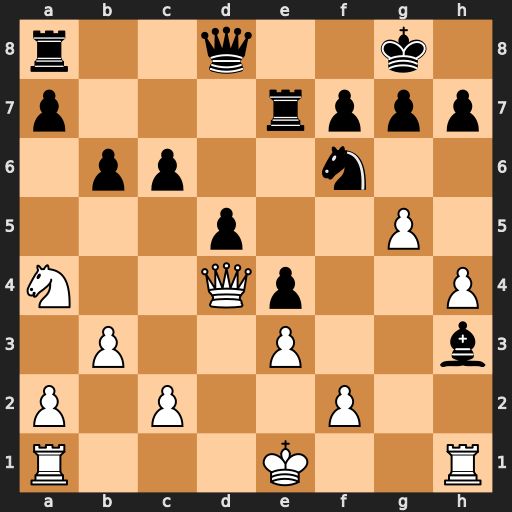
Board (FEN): r2q2k1/p3rppp/1pp2n2/3p2P1/N2Qp2P/1P2P2b/P1P2P2/R3K2R
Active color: w
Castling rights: KQ
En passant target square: -
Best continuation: gxf6 Re6 Rxh3